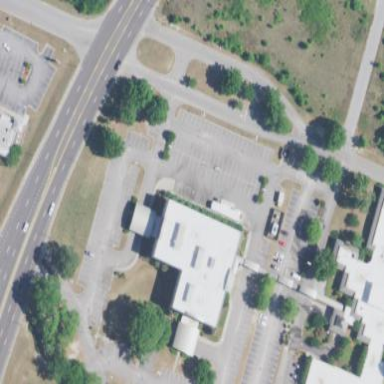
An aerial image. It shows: Clinic building.